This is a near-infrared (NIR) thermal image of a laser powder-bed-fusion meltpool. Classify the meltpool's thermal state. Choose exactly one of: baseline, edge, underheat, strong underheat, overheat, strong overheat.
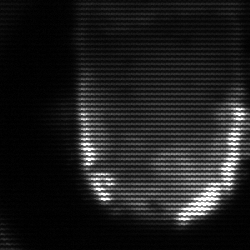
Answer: baseline